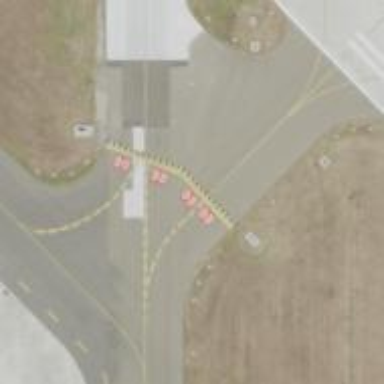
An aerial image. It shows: Image of taxiway at airport.